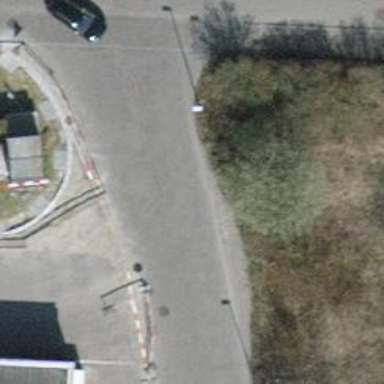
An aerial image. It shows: Service road with paved surface.